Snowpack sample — Buffalo Mountain, Silverthorne, Colorado, USA (2/22/26, 2:02 PM MST)
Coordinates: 39.622, -106.113
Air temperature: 33 °F
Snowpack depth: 63 cm
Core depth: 40 cm
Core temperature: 26.6 °F
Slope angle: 11°, slope face: 116°
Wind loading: low
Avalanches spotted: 0
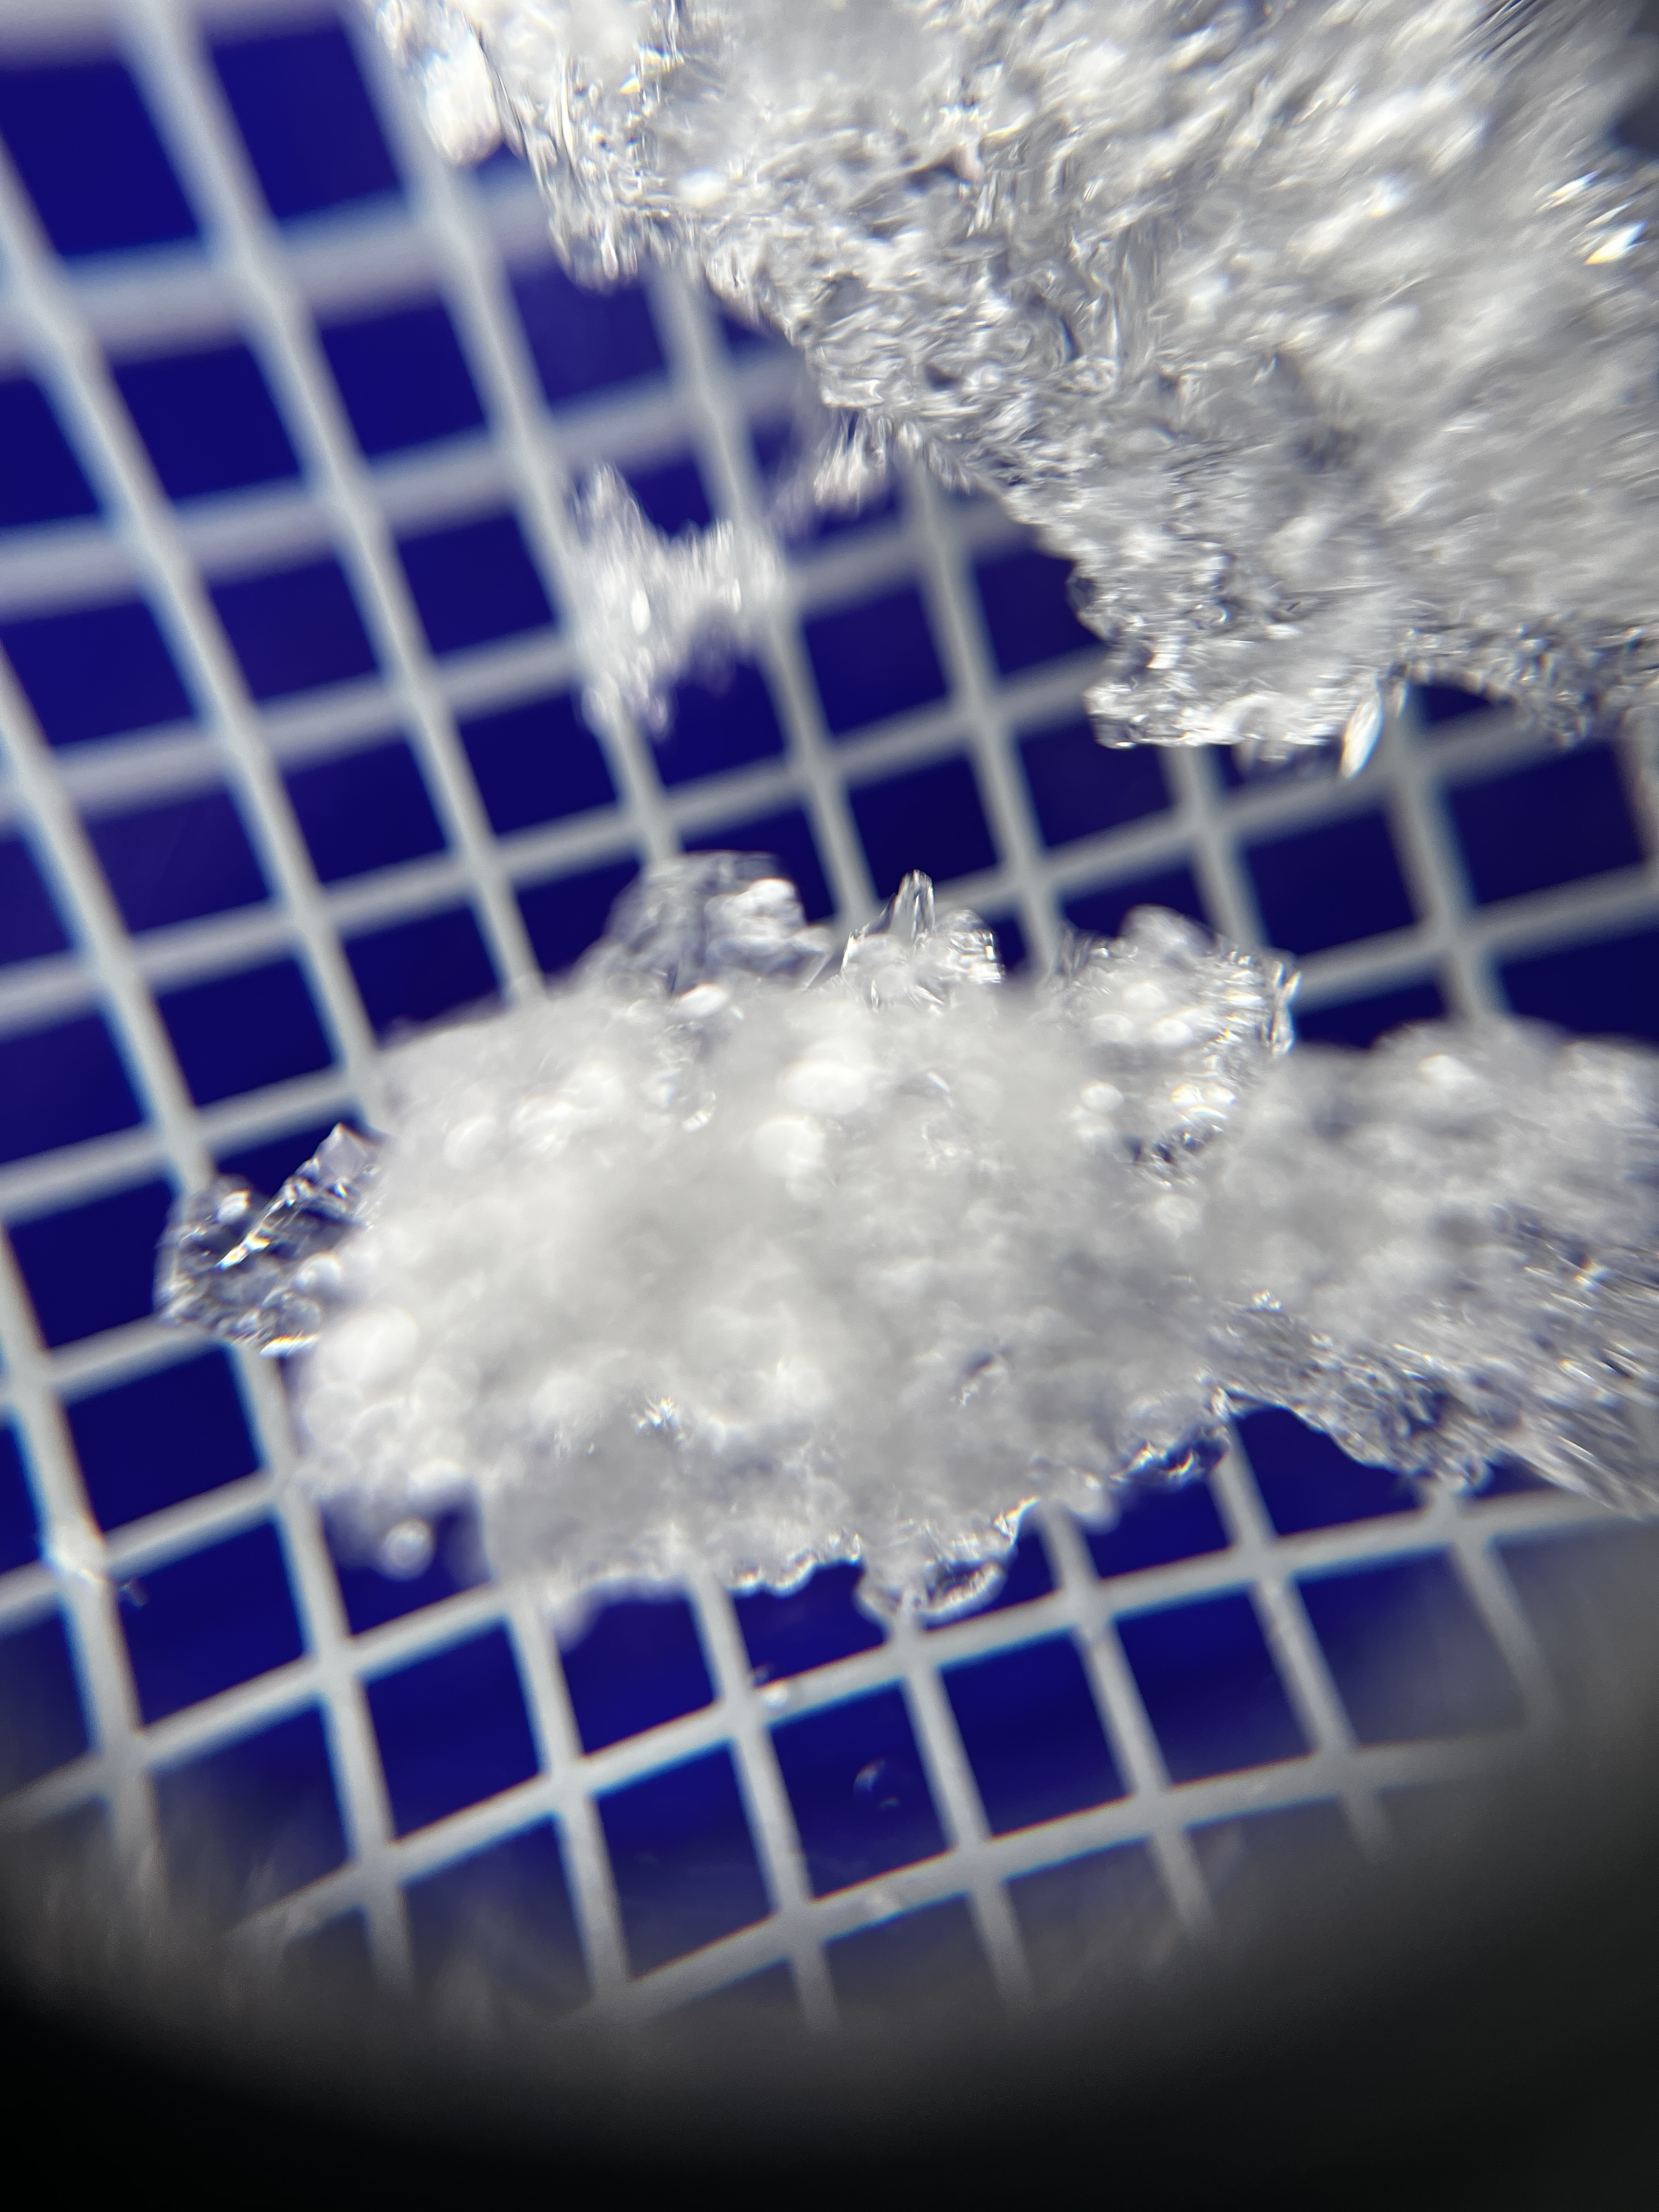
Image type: magnified_profile
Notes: In a firebreak similar to site 1, minimal wind loading with no spotted avalanches (not many faces in view though)